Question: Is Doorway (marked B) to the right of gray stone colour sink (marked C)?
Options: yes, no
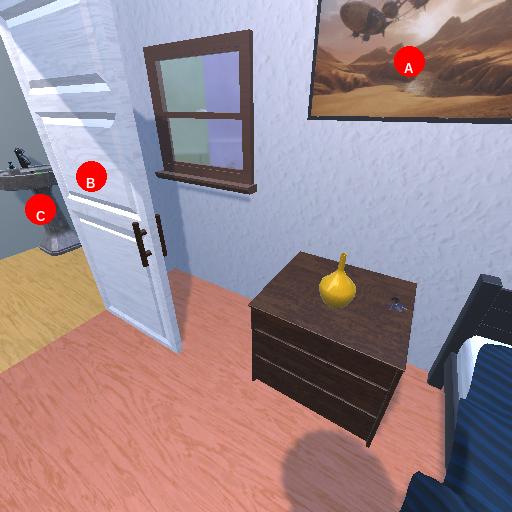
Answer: yes